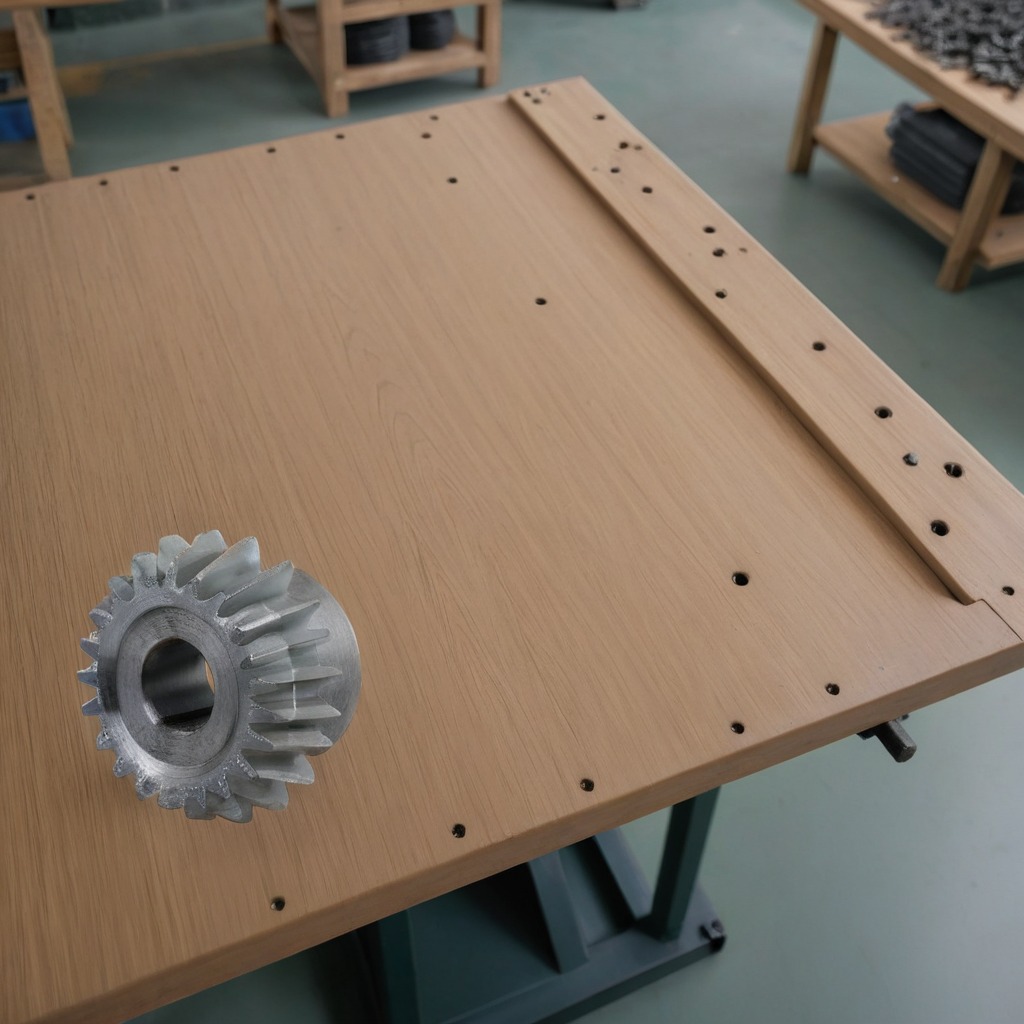
A steel gear with teeth is lying on the workbench inside a coastal fishing gear workshop.